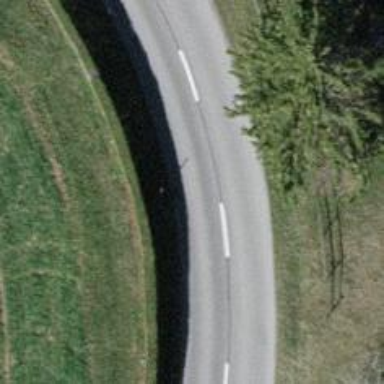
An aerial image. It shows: Unclassified road with asphalt surface.